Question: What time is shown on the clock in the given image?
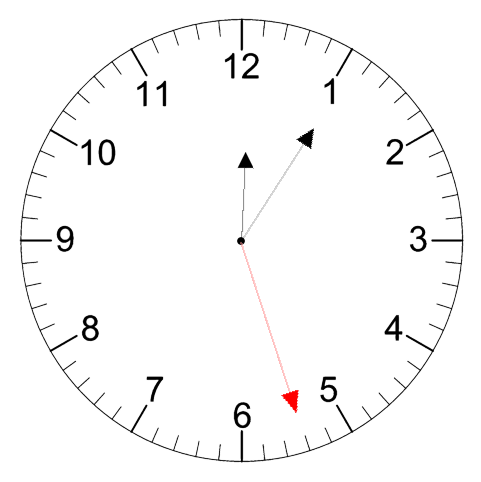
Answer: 12:05:27